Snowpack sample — Rabbit Ears Pass, Jackson County, Colorado, USA (12/17/25, 1:08 PM MST)
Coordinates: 40.387, -106.625
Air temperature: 34 °F
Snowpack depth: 46 cm
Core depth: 10 cm
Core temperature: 30.2 °F
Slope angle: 6°, slope face: 165°
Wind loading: medium
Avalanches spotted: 0
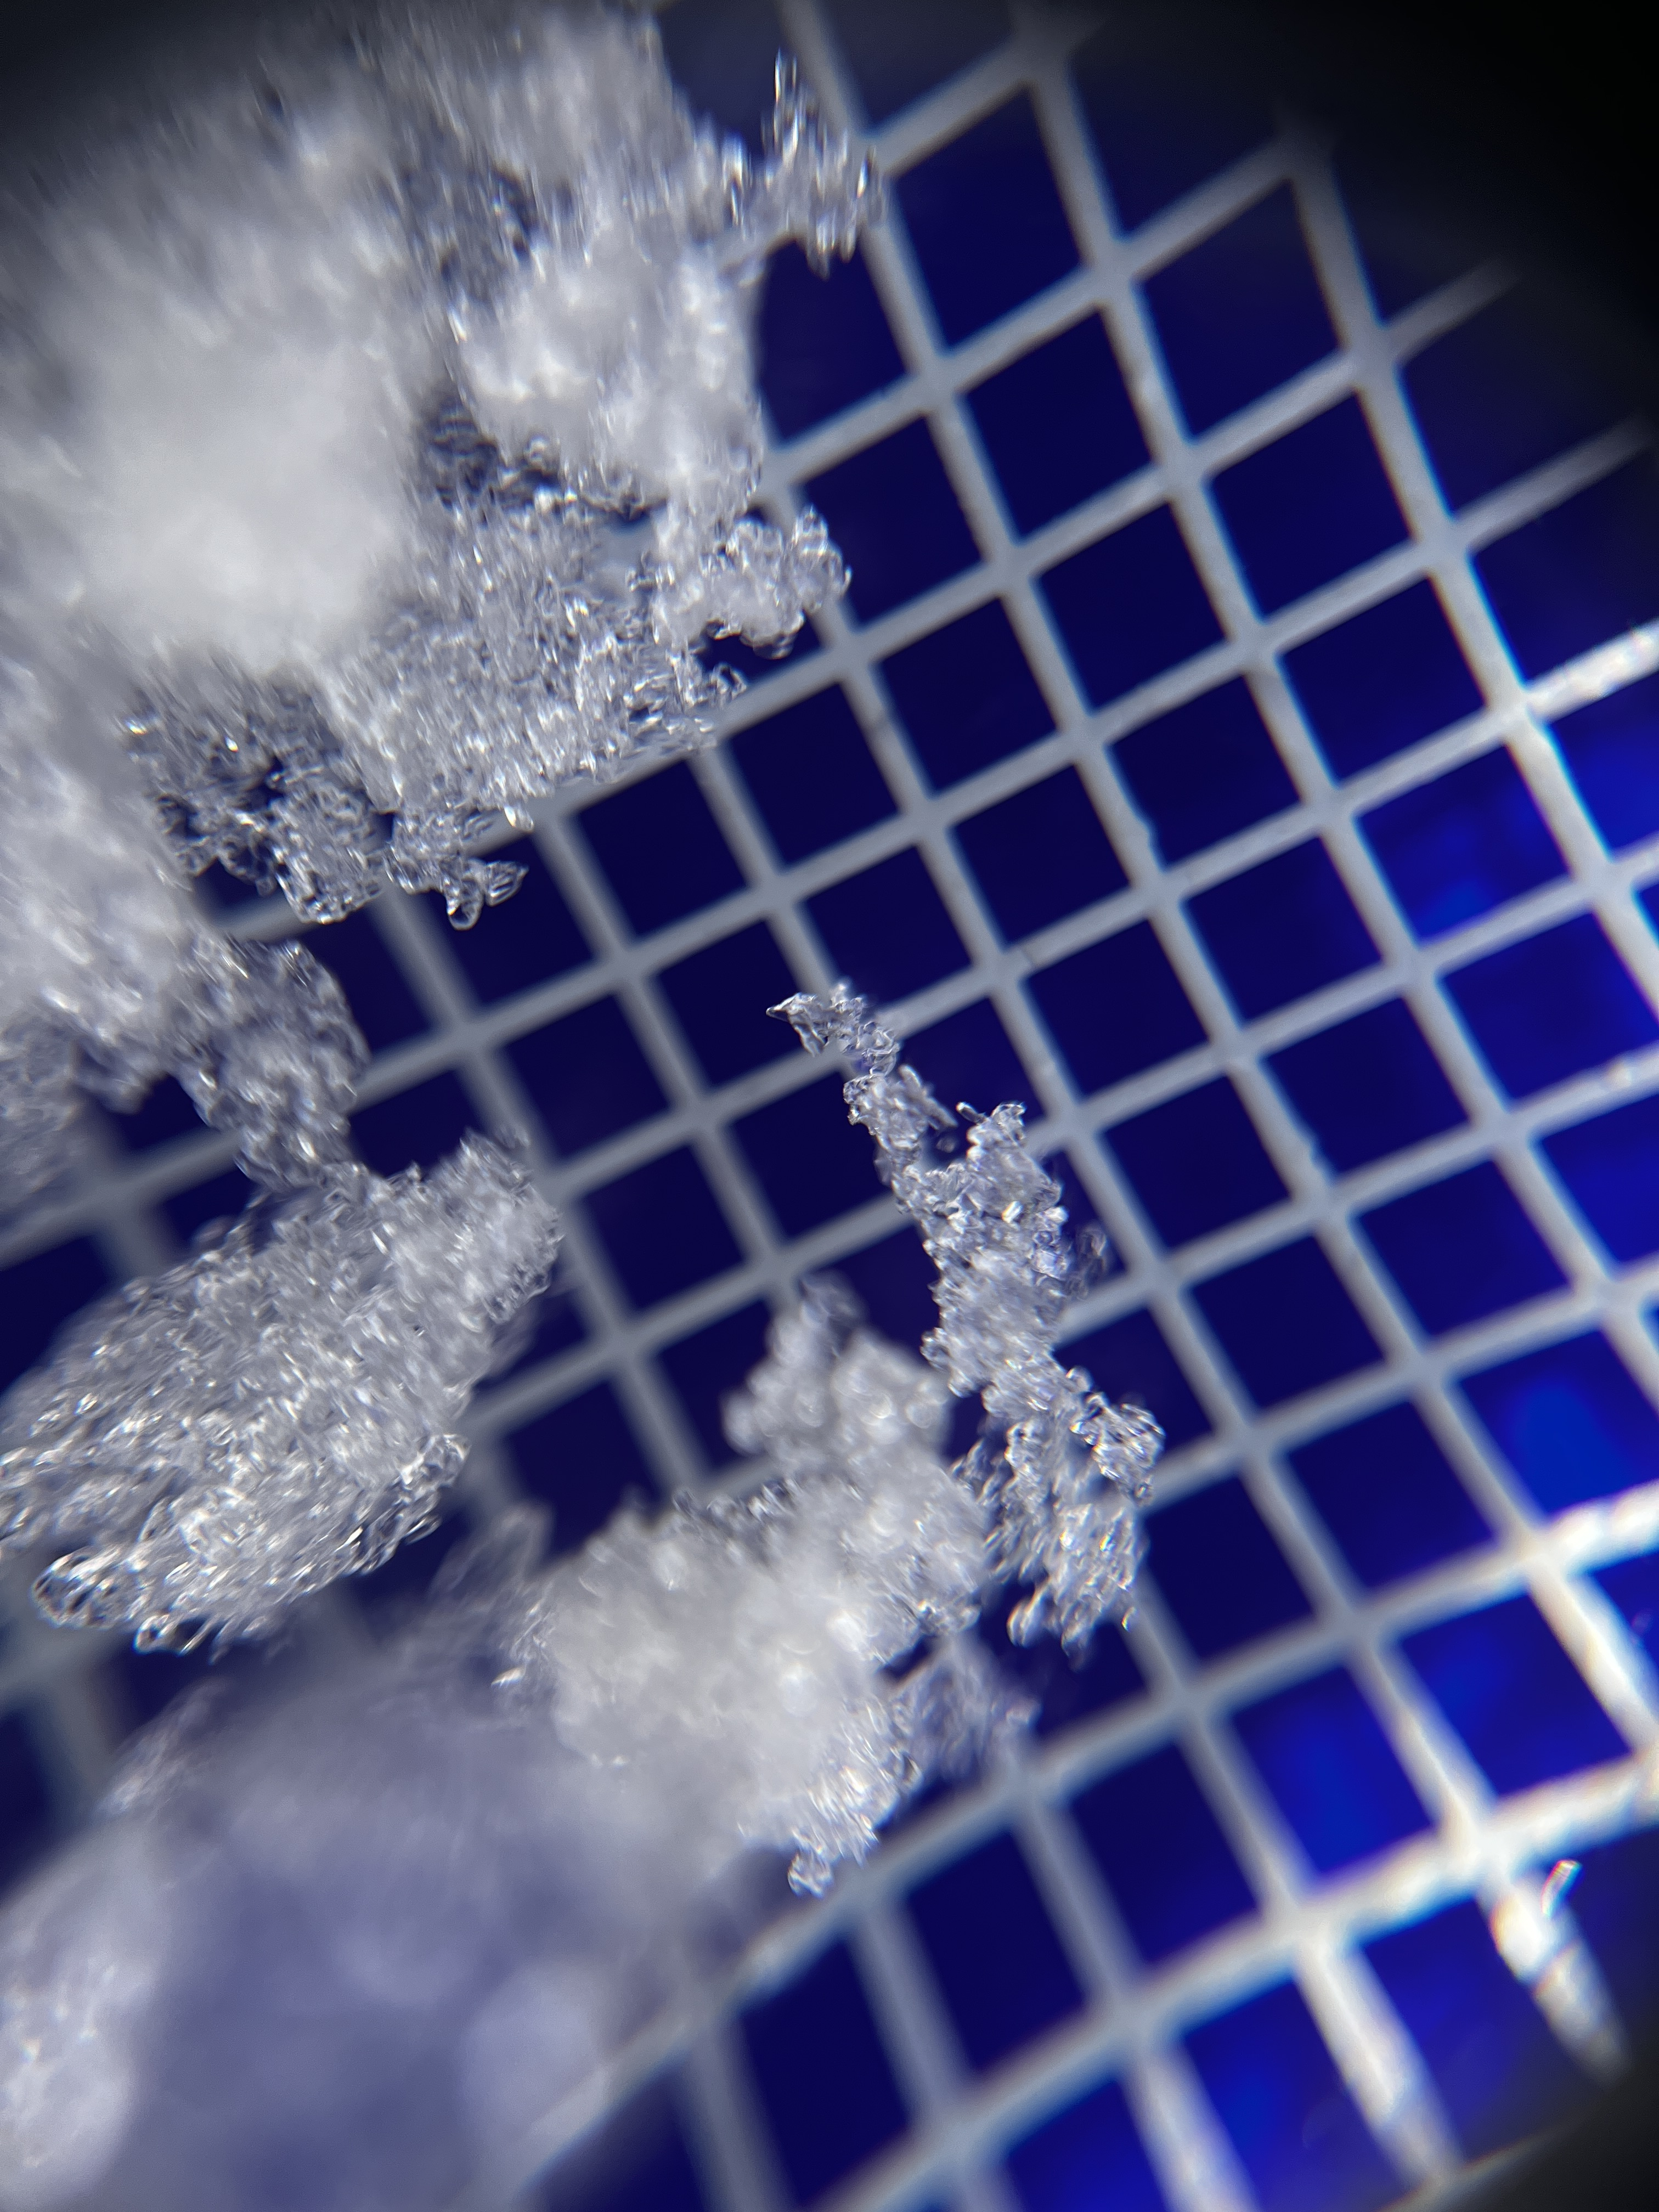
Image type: magnified_profile
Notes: No avalanches spotted nearby, although collected in a meadowy area with minimal risk on this face of the pass.